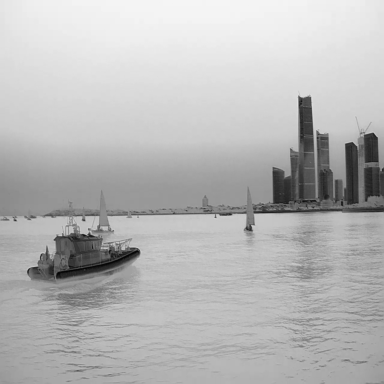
There are eight objects shown in the infrared image, including five sailboats, a canoe, a container_ship, and a bulk_carrier.